Question: ## My problem:
I've made an game/app with Unity3D and need to setup OneSignal for push notifications.
It works great with Android, I've tested and published that. Now, testing with iOs real device gives me a exception and crashes my app.
I followed their implementation steps found here:
<URL>
I've tried running on iPhone 7 Plus, iPad and Emulators. Emulators works great and registers on OneSignal (push doesn't work because it's not supported, but it's shown there). All other real devices crashes.
Also I'm not a objective-c/xcode/iOs expert AT ALL. I do know a lot of languages but objective-c is one of them.
## My Versions:
- - -
## My attempts:
Running on Android device
Works great! No problems at all
--
Under Target > Capabilites: enabled, enabled, enabled (like link above).
App crashes at launch.
--
same as above, but with Wi-Fi turned .
Works, but OneSignal is not registered since it has no internet connection.
--
Under Target > Capabilites: enabled, disabled, enabled.
App launches and asks for Push Notifications Permission. Crashes when I allow it.
--
Enabling the same options above to the OneSignalNotificationServiceExtension target
Nothing changes, crashes like before.
## The error log:
In any crash, the same error occurs.
(I've changed the app name to just for privacy of my client.)
'''
2019-09-12 13:33:05.883 APPNAME[1120:325776] UnityIAP UnityEarlyTransactionObserver: Created
2019-09-12 13:33:05.890 APPNAME[1120:325776] UnityIAP UnityEarlyTransactionObserver: Registered for lifecycle events
CrashReporter: initialized
2019-09-12 13:33:06.180 APPNAME[1120:325776] Built from '2019.2/staging' branch, Version '2019.2.5f1 (9dace1eed4cc)', Build type 'Release', Scripting Backend 'il2cpp'
2019-09-12 13:33:06.219 APPNAME[1120:325776] -> registered mono modules 0x158e810
2019-09-12 13:33:06.471 APPNAME[1120:325776] You've implemented -[<UIApplicationDelegate> application:didReceiveRemoteNotification:fetchCompletionHandler:], but you still need to add "remote-notification" to the list of your supported UIBackgroundModes in your Info.plist.
-> applicationDidFinishLaunching()
2019-09-12 13:33:06.978 APPNAME[1120:325776] Metal GPU Frame Capture Enabled
2019-09-12 13:33:06.979 APPNAME[1120:325776] Metal API Validation Disabled
2019-09-12 13:33:07.507 APPNAME[1120:325776] UnityIAP UnityEarlyTransactionObserver: Added to the payment queue
-> applicationDidBecomeActive()
[XR] Discovering subsystems at path /var/containers/Bundle/Application/493D8CF2-4D91-4035-9256-8E7A53D7FB4A/APPNAME.app/Data/UnitySubsystems
GfxDevice: creating device client; threaded=1
Renderer: PowerVR SGX 543
Vendor: Imagination Technologies
Version: OpenGL ES 2.0 IMGSGX543-124.1
GLES: 2
GL_OES_depth_texture GL_OES_depth24 GL_OES_element_index_uint GL_OES_fbo_render_mipmap GL_OES_mapbuffer GL_OES_packed_depth_stencil GL_OES_rgb8_rgba8 GL_OES_standard_derivatives GL_OES_texture_float GL_OES_texture_half_float GL_OES_texture_half_float_linear GL_OES_vertex_array_object GL_EXT_blend_minmax GL_EXT_color_buffer_half_float GL_EXT_debug_label GL_EXT_debug_marker GL_EXT_discard_framebuffer GL_EXT_draw_instanced GL_EXT_instanced_arrays GL_EXT_map_buffer_range GL_EXT_occlusion_query_boolean GL_EXT_pvrtc_sRGB GL_EXT_read_format_bgra GL_EXT_separate_shader_objects GL_EXT_shader_framebuffer_fetch GL_EXT_shader_texture_lod GL_EXT_shadow_samplers GL_EXT_sRGB GL_EXT_texture_filter_anisotropic GL_EXT_texture_rg GL_EXT_texture_storage GL_APPLE_clip_distance GL_APPLE_color_buffer_packed_float GL_APPLE_copy_texture_levels GL_APPLE_framebuffer_multisample GL_APPLE_rgb_422 GL_APPLE_sync GL_APPLE_texture_format_BGRA8888 GL_APPLE_texture_max_level GL_APPLE_texture_packed_float GL_IMG_read_format GL_IMG_texture_com
pression_pvrtc
OPENGL LOG: Creating OpenGL ES 2.0 graphics device ; Context level <OpenGL ES 2.0> ; Context handle 359478480
Initialize engine version: 2019.2.5f1 (9dace1eed4cc)
CrashReporter: No pending report exists at /var/mobile/Containers/Data/Application/FF47706A-E2CD-4895-8DDC-0C80ECA7CD0D/Library/Caches/CrashReports/crash-pending.plcrash
2019-09-12 13:33:09.173 APPNAME[1120:325776] WARNING: OneSignal has detected that your application delegate implements a deprecated method (application:didReceiveLocalNotification:). Please note that this method has been officially deprecated and the OneSignal SDK will no longer call it. You should use UNUserNotificationCenter instead
2019-09-12 13:33:09.176 APPNAME[1120:325776] WARNING: OneSignal has detected that your application delegate implements a deprecated method (application:handleActionWithIdentifier:forLocalNotification:completionHandler:). Please note that this method has been officially deprecated and the OneSignal SDK will no longer call it. You should use UNUserNotificationCenter instead
UnloadTime: 24.191250 ms
Initializing UnityPurchasing via Codeless IAP
UnityEngine.Purchasing.CodelessIAPStoreListener:get_Instance()
(Filename: ./Runtime/Export/Debug/Debug.bindings.h Line: 35)
UnityIAP Version: 1.22.0
UnityEngine.Purchasing.StandardPurchasingModule:Instance(AppStore)
UnityEngine.Purchasing.CodelessIAPStoreListener:get_Instance()
(Filename: ./Runtime/Export/Debug/Debug.bindings.h Line: 35)
2019-09-12 13:33:12.759 APPNAME[1120:325776] WARNING: OneSignal has detected that your application delegate implements a deprecated method (application:didReceiveLocalNotification:). Please note that this method has been officially deprecated and the OneSignal SDK will no longer call it. You should use UNUserNotificationCenter instead
2019-09-12 13:33:12.760 APPNAME[1120:325776] WARNING: OneSignal has detected that your application delegate implements a deprecated method (application:handleActionWithIdentifier:forLocalNotification:completionHandler:). Please note that this method has been officially deprecated and the OneSignal SDK will no longer call it. You should use UNUserNotificationCenter instead
-> applicationWillResignActive()
-> applicationDidBecomeActive()
Using configuration builder objects
UnityEngine.Purchasing.StoreCatalogImpl:handleCachedCatalog(Action'1)
UnityEngine.Purchasing.<Process>d__4:System.IDisposable.Dispose()
(Filename: ./Runtime/Export/Debug/Debug.bindings.h Line: 35)
2019-09-12 13:33:15.912 APPNAME[1120:325776] UnityIAP: Requesting 1 products
2019-09-12 13:33:15.915 APPNAME[1120:325776] UnityIAP: Requesting product data...
2019-09-12 13:33:17.167 APPNAME[1120:325776] UnityIAP: Received 1 products
2019-09-12 13:33:17.192 APPNAME[1120:325776] UnityIAP: No App Receipt found
2019-09-12 13:33:17.207 APPNAME[1120:325776] UnityIAP: No App Receipt found
UnityIAP: Promo interface is available for 1 items
UnityEngine.Purchasing.Promo:ProvideProductsToAds(HashSet'1)
UnityEngine.Purchasing.AppleStoreImpl:OnProductsRetrieved(String)
System.Action:Invoke()
UnityEngine.Purchasing.Extension.UnityUtil:Update()
(Filename: ./Runtime/Export/Debug/Debug.bindings.h Line: 35)
2019-09-12 13:33:17.219 APPNAME[1120:325776] UnityIAP: Add transaction observer
2019-09-12 13:33:17.221 APPNAME[1120:325776] UnityIAP UnityEarlyTransactionObserver: Request to initiate queued payments
2019-09-12 13:33:19.375 APPNAME[1120:325776] +[NSString hexStringFromData:]: unrecognized selector sent to class 0x3b1c52dc
2019-09-12 13:33:19.791 APPNAME[1120:325776] Uncaught exception: NSInvalidArgumentException: +[NSString hexStringFromData:]: unrecognized selector sent to class 0x3b1c52dc
(
0 CoreFoundation 0x2406f933 <redacted> + 150
1 libobjc.A.dylib 0x2380ae17 objc_exception_throw + 38
2 CoreFoundation 0x240751d1 <redacted> + 0
3 CoreFoundation 0x24072ee1 <redacted> + 700
4 CoreFoundation 0x23f9e238 _CF_forwarding_prep_0 + 24
5 APPNAME 0x014af3c9 +[OneSignal didRegisterForRemoteNotifications:deviceToken:] + 90
6 APPNAME 0x014c1447 -[OneSignalAppDelegate oneSignalDidRegisterForRemoteNotifications:deviceToken:] + 90
7 libdispatch.dylib 0x23bdd823 <redacted> + 10
8 libdispatch.dylib 0x23bdd80f <redacted> + 22
9 libdispatch.dylib 0x23bebba9 <redacted> + 1524
10 Cowarning: could not execute support code to read Objective-C class data in the process. This may reduce the quality of type information available.
reFoundation 0x24031b6d <redacted> + 8
11 CoreFoundation 0x24030067 <redacted> + 1574
12 CoreFoundation 0x23f7f229 CFRunLoopRunSpecific + 520
13 CoreFoundation 0x23f7f015 CFRunLoopRunInMode + 108
14 GraphicsServices 0x2556fac9 GSEventRunModal + 160
15 UIKit 0x28653189 UIApplicationMain + 144
16 APPNAME 0x000844bb main + 202
17 libdyld.dylib 0x23c27873 <redacted> + 2
)
(lldb)
'''
## Additional Details:
I don't know if it changes anything, but I get this error under Target > Capabilities > App Groups:

I tried disabling App Groups when building, but nothing changed.
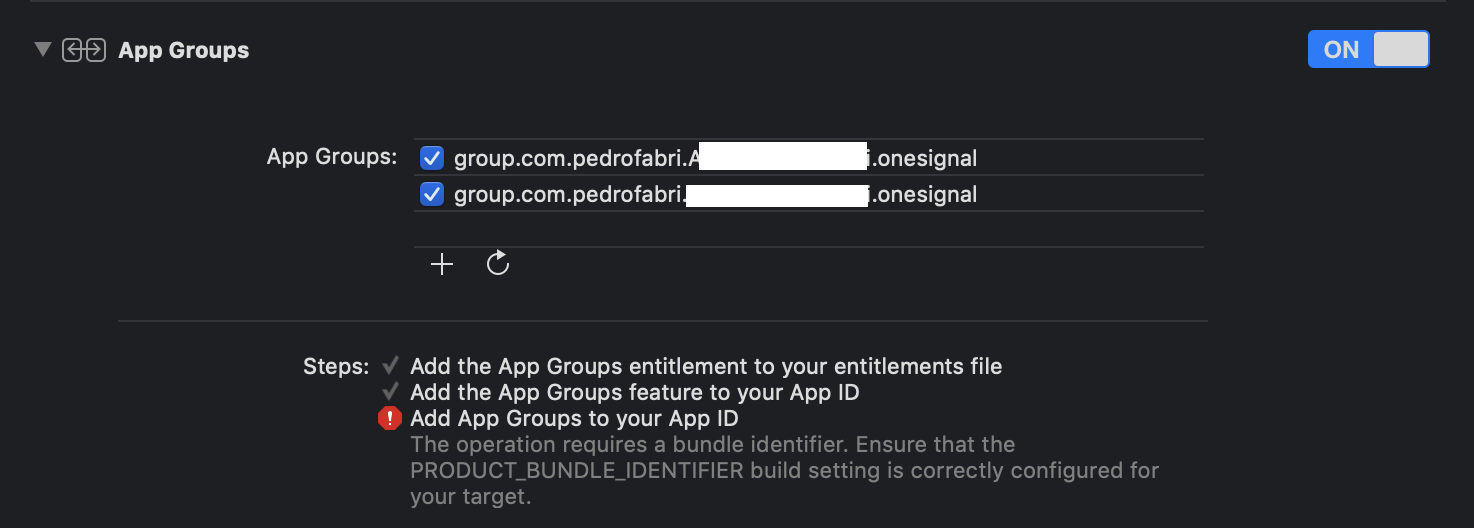
Answer: I have the similar problem with version and i've created issue for OneSignal developers:
<URL>
So this is sdk's bug.
: You can try to use OneSignal It works for me.